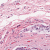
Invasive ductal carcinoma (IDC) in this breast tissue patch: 0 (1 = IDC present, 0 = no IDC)